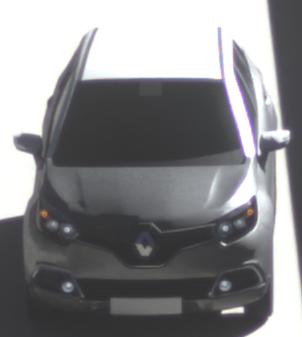
Make: Renault
Model: Captur ENERGY TCe 90
Detailed model: Captur (I)
Model produced from: 2013/06
Model produced until: 2015/05
Doors: 5
Color: gray
Road condition: dry road
Daytime: morning or afternoon
Contrast: high contrast